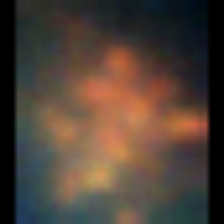
Taxon: Unknown_full_image
Group: Unknown